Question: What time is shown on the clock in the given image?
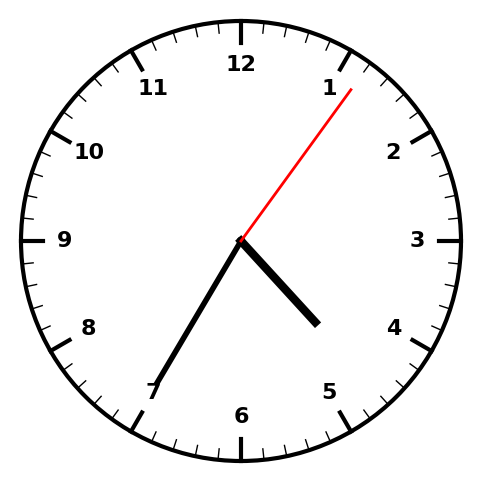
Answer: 04:35:06